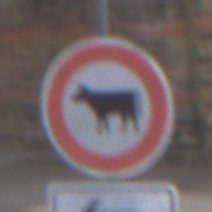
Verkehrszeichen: VerbotViehtrieb
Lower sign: RichtungsangabeDurchPfeile2
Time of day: MorningAfternoon
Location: Outdoor (Urban)
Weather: Overcast
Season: NotSpecified
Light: Natural